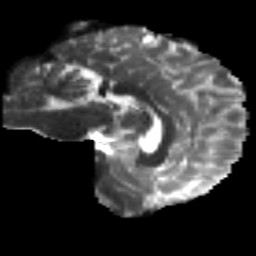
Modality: T2w
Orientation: sagittal
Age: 18
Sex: male
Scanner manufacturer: siemens
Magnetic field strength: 3 T
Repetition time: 8.8 s
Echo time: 0.085 s